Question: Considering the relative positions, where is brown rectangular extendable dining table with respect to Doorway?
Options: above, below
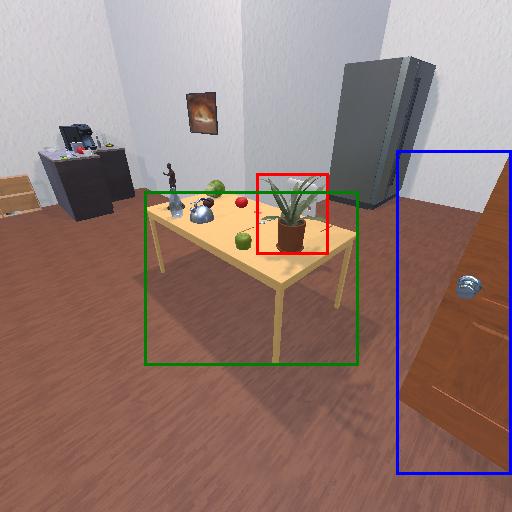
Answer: above